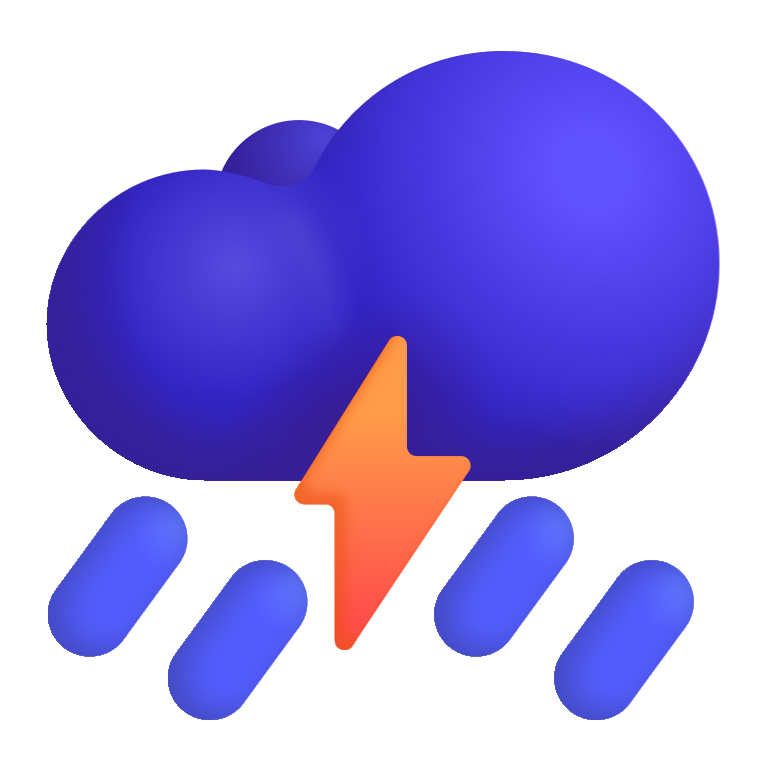
cloud with lightning and rain color